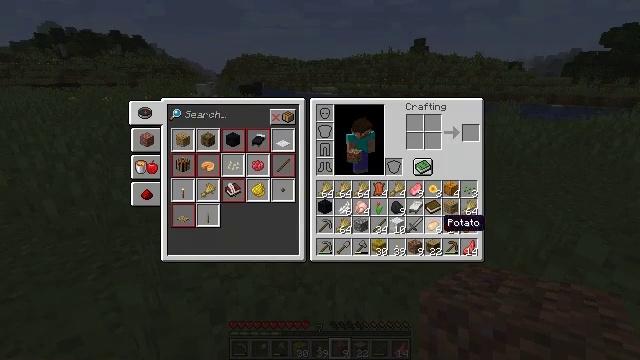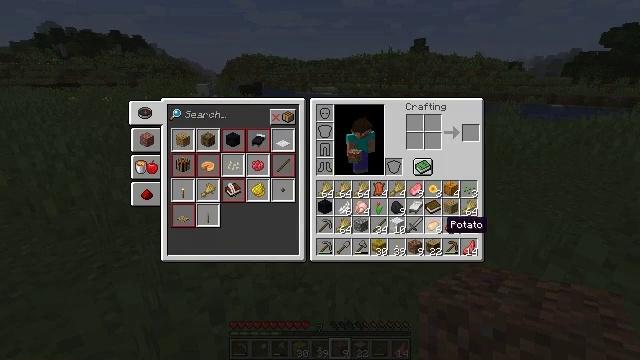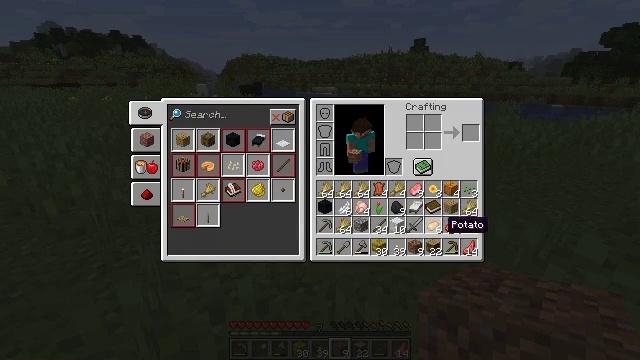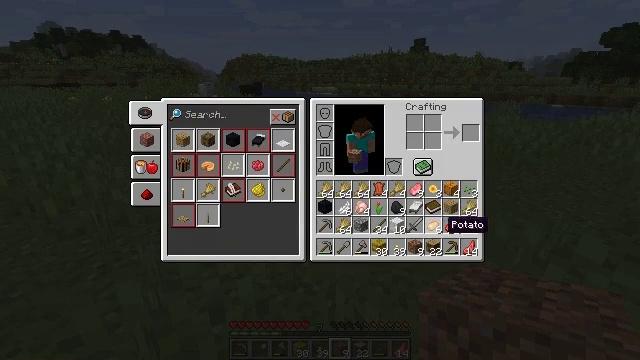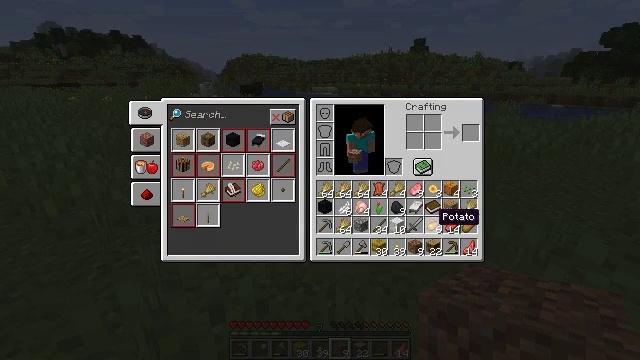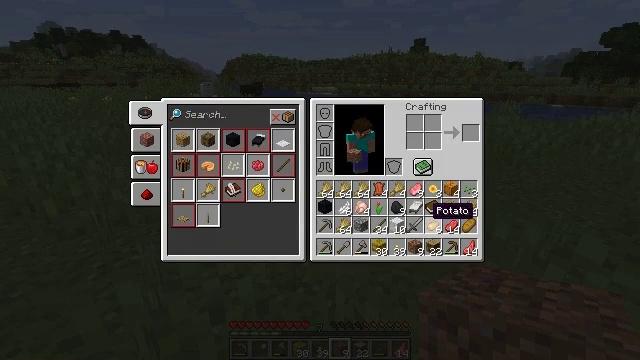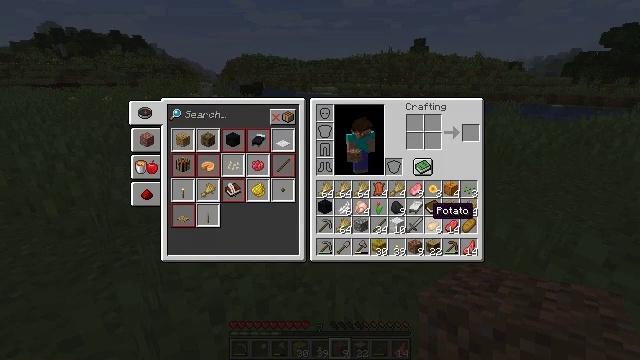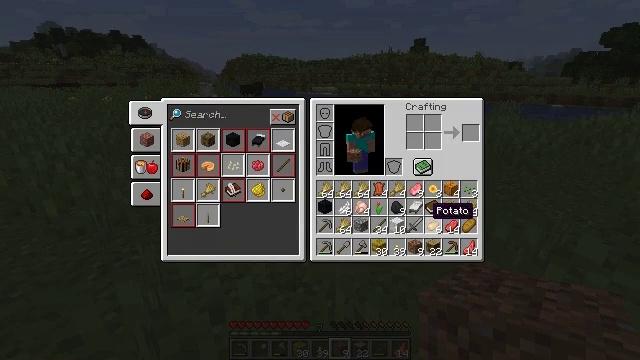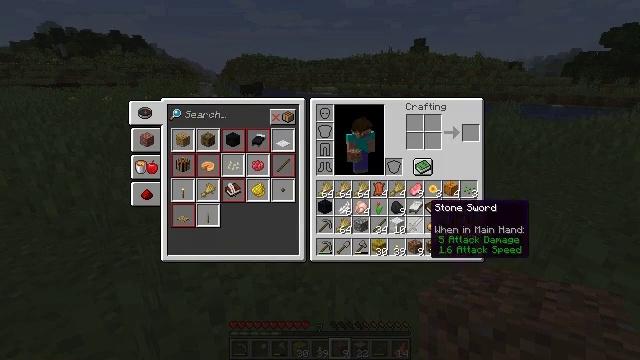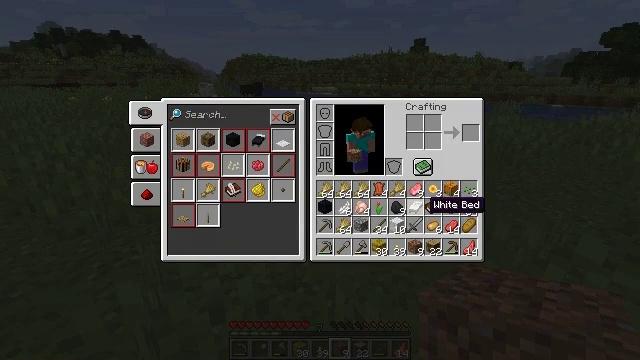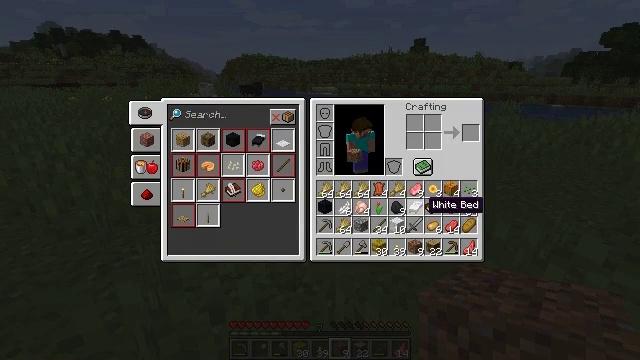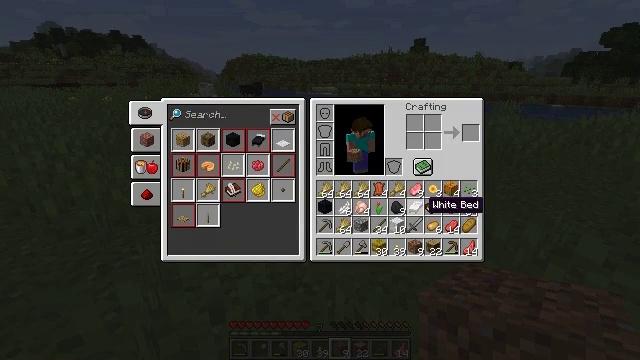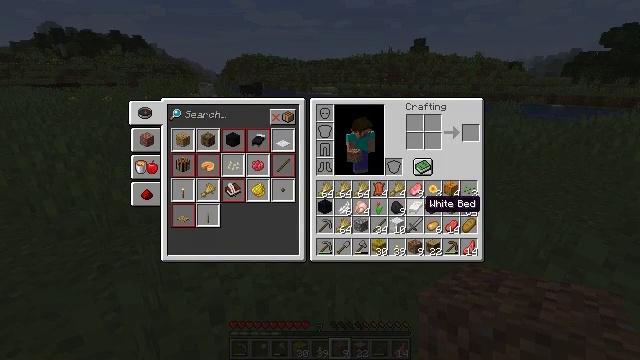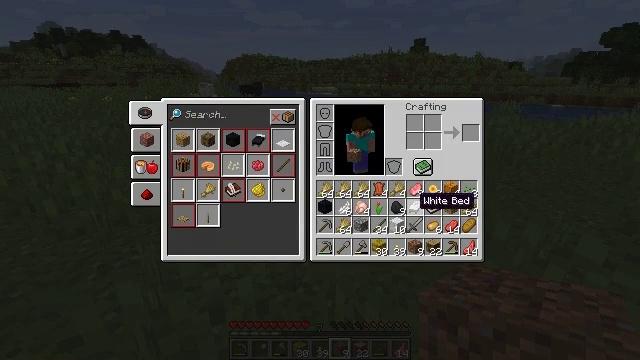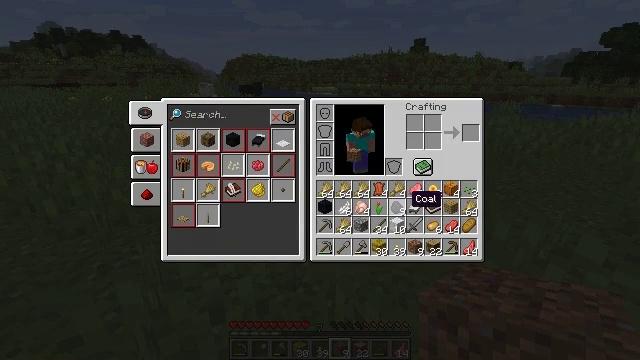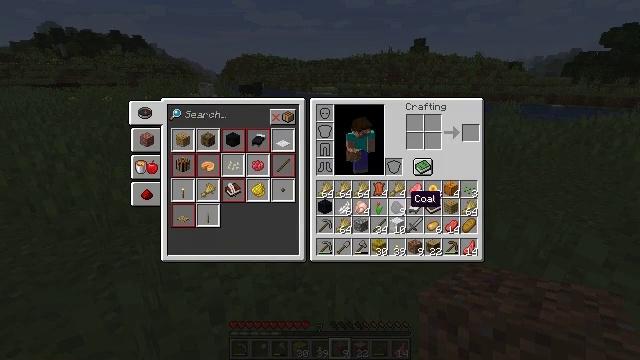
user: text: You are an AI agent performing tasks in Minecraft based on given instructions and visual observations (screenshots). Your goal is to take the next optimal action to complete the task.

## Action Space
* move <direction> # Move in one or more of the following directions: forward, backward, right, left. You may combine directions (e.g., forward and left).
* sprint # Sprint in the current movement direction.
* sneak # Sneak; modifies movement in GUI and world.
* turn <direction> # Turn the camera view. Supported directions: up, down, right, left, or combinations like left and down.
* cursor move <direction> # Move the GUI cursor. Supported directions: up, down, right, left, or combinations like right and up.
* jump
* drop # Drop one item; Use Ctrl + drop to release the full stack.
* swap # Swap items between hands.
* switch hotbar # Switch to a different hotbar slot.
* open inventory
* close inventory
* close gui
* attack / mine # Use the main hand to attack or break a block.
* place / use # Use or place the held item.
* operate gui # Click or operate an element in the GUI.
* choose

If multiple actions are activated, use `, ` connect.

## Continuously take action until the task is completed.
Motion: motion action
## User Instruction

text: Remove a red tulip from the inventory.
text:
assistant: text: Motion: no_op
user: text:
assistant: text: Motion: no_op
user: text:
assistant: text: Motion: no_op
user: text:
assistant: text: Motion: cursor move left and up
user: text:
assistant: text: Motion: no_op
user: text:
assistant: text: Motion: no_op
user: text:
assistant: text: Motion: no_op
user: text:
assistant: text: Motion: no_op
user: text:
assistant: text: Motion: no_op
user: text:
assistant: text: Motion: no_op
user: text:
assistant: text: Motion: no_op
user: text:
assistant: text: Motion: no_op
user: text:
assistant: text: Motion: no_op
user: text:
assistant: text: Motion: cursor move left
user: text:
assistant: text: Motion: no_op
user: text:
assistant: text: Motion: no_op
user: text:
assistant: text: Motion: no_op
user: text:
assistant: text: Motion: no_op
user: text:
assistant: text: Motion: no_op
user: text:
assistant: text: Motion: no_op
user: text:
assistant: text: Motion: no_op
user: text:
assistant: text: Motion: cursor move left
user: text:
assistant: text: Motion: cursor move left
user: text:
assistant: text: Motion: no_op
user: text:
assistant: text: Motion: no_op
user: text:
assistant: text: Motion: no_op
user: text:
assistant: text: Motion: no_op
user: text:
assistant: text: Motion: operate gui
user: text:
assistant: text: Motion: operate gui
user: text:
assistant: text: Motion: cursor move right and up, operate gui